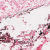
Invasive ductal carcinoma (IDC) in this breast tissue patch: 0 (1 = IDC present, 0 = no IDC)